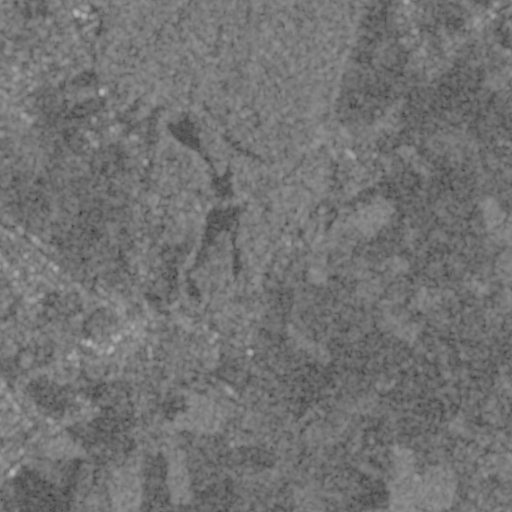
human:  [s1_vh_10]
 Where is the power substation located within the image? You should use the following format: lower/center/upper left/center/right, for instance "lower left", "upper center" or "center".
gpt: The power substation is located in the upper left of the image.
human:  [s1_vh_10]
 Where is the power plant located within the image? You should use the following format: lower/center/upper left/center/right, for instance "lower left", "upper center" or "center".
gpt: There is no power plant in the image.

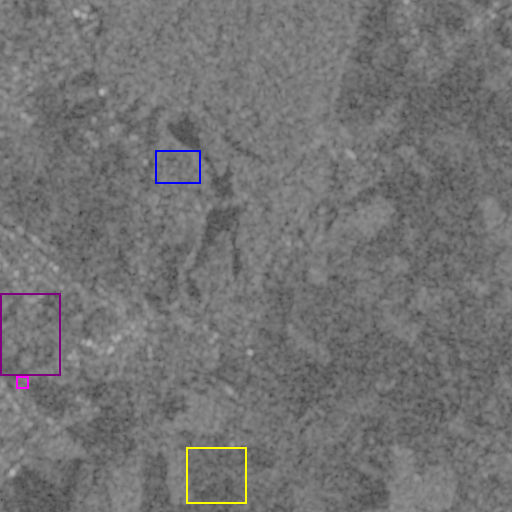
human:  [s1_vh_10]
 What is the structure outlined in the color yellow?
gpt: The structure outlined in yellow is a crop field.
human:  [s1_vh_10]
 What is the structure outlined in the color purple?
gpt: The structure outlined in purple is a park.
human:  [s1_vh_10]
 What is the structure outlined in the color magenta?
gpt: The structure outlined in magenta is a parking lot.
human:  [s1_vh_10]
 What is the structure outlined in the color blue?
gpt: The structure outlined in blue is a quarry.
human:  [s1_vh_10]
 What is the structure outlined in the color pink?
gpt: There is no pink outline.